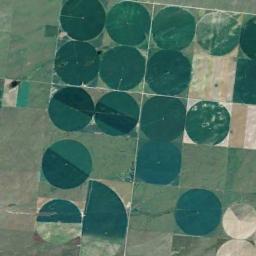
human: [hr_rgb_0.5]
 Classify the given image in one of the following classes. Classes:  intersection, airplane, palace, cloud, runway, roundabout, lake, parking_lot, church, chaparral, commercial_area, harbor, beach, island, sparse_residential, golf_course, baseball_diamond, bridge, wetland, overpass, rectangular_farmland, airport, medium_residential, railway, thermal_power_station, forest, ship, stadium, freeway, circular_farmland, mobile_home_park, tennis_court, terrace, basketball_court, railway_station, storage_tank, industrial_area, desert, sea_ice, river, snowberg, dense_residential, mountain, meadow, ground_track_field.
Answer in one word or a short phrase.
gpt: circular_farmland